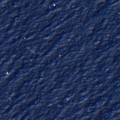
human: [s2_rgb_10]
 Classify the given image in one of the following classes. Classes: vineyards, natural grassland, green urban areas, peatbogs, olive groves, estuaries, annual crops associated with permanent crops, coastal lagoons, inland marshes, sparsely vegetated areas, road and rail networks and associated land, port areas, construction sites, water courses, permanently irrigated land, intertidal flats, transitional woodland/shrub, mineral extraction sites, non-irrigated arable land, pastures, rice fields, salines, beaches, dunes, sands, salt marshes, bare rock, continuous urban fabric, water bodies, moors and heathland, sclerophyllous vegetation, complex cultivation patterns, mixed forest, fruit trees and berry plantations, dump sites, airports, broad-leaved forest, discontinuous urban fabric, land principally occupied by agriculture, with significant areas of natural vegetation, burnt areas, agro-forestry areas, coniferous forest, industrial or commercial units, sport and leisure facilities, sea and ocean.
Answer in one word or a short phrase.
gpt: sea and ocean